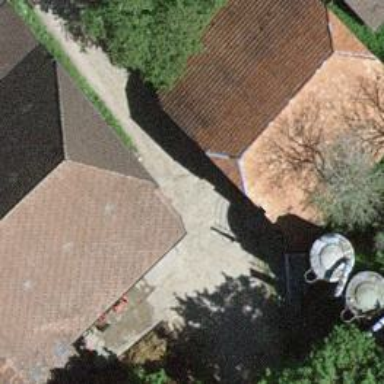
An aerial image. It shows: Rural barn.